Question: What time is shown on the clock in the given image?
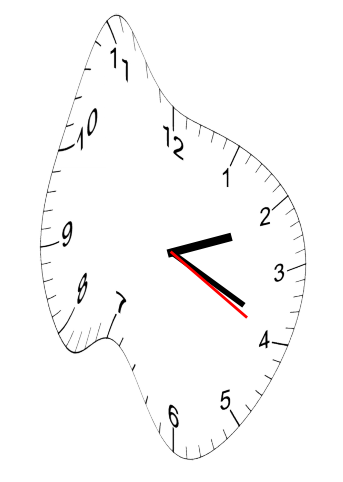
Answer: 02:19:20